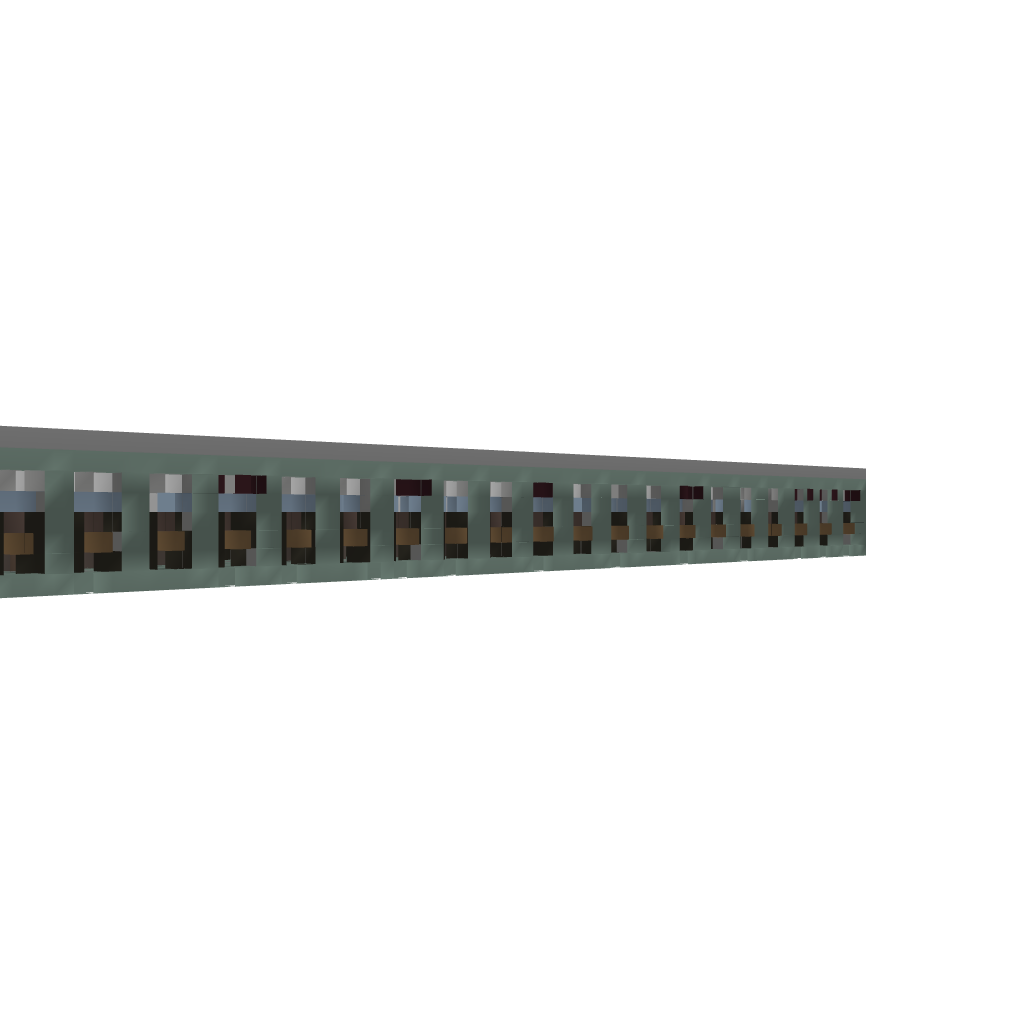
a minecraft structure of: Old Mineshaft